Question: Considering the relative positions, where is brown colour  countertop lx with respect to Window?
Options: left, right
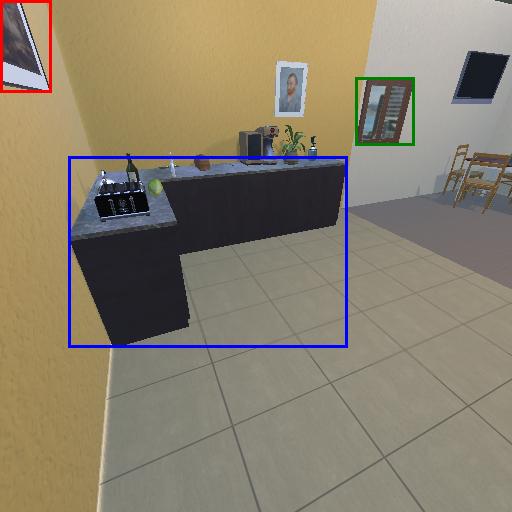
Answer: left